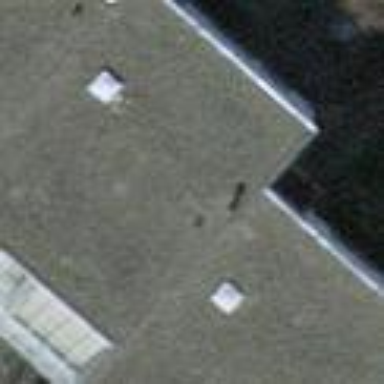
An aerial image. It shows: Terrace building.